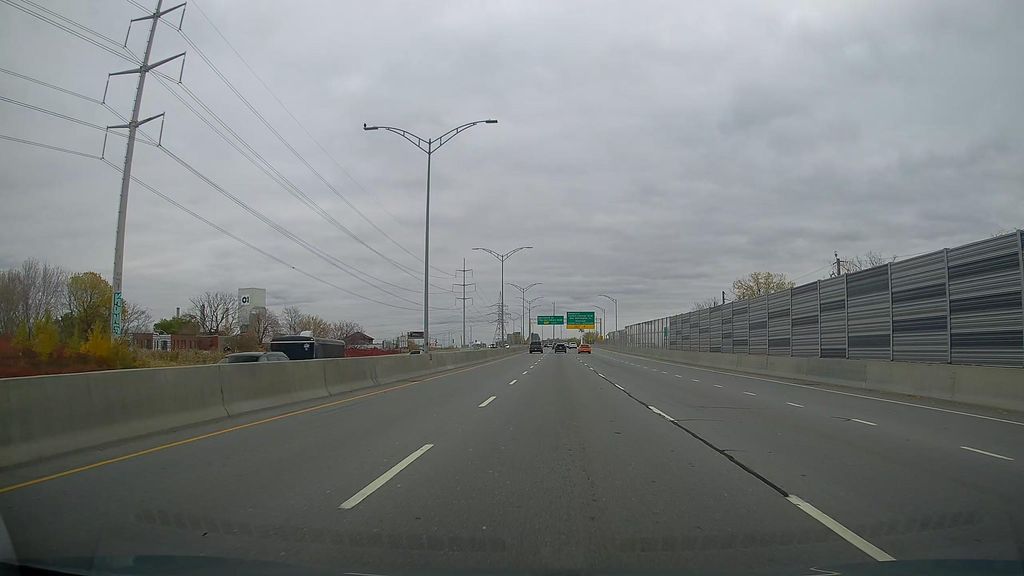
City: montreal